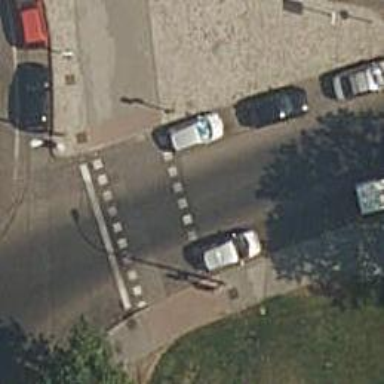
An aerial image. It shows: Crossing with traffic signals.